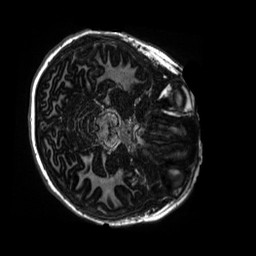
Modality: MP2RAGE
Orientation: axial
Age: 11
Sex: female
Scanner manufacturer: siemens
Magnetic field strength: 3 T
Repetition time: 4 s
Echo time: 0.00303 s